Question: I'm using Homestead and have created multiple databases. I now wanted to use a new username/password combination for each database I create. I did it like this
'''
CREATE DATABASE testdb CHARACTER SET utf8;
CREATE USER 'testuser'@'localhost' IDENTIFIED BY 'testpassword';
GRANT ALL PRIVILEGES ON testdb.* TO 'testuser'@'localhost';
'''
Now, when I access my vagrant box via 'vagrant ssh' and then use this command
'''
$ mysql -utestuser -ptestpassword
'''
I can connect to the database. However, when trying to access the database from outside (like via a client (Sequel Pro)) I can't connect to the database with the created user.
I can, however, connect with my "base account" homestead:secret. With the homestead user I can access every database, however I wanted to use my newly created user. How would I achieve this?
The error that comes from Sequel Pro is
> Access denied for user 'testuser'@'10.0.2.2' (using password: YES)
This is the db connection config

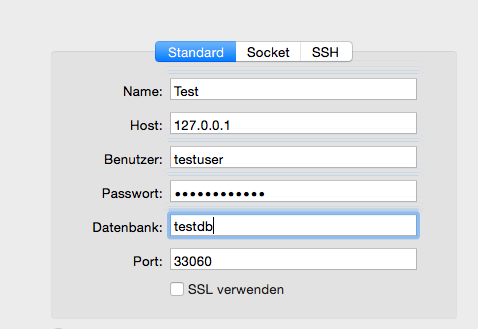
Answer: You must also grant the access to the outside user:
'''
CREATE USER 'testuser'@'10.0.2.2' IDENTIFIED BY 'testpassword';
GRANT ALL PRIVILEGES ON testdb.* TO 'testuser'@'10.0.2.2';
'''